This wavelet scalogram was computed from a rotor test-rig vibration snapshot. Determine the machine's mechanical condition. Answer with exactly one of: normal, misalignment, unbalance, looseness.
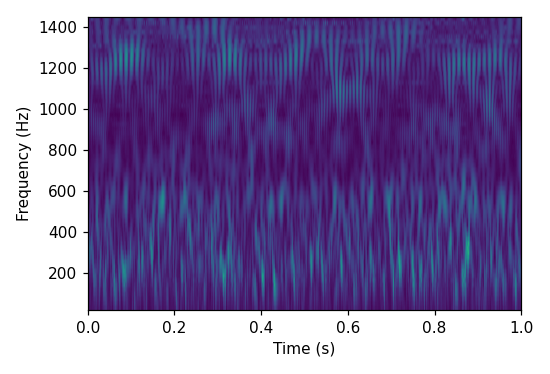
Answer: normal